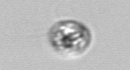
Label: Amoeba